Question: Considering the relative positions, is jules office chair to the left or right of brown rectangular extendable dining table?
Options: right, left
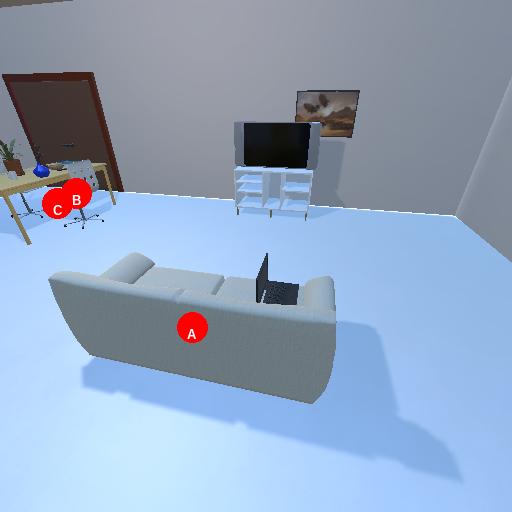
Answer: right